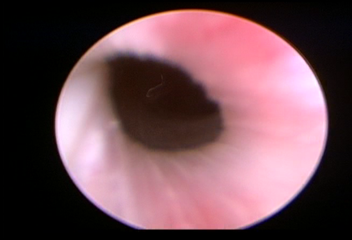
Modality: WLC
Class: Normal mucosa
Bladder cancer association: No